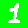
Digit: 1